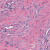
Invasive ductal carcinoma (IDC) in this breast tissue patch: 0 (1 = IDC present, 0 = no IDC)